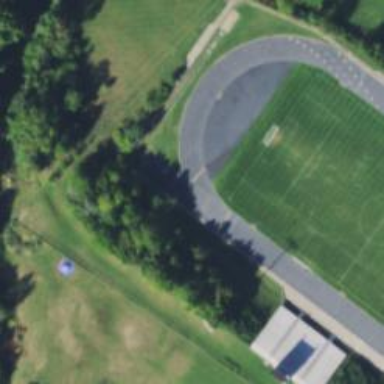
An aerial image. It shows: Athletics track located on leisure land.